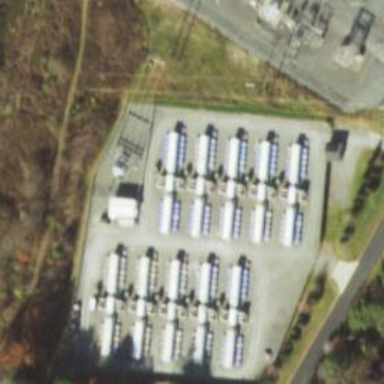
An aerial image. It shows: Generator for power supply.